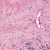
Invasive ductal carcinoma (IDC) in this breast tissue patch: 1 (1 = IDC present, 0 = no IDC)